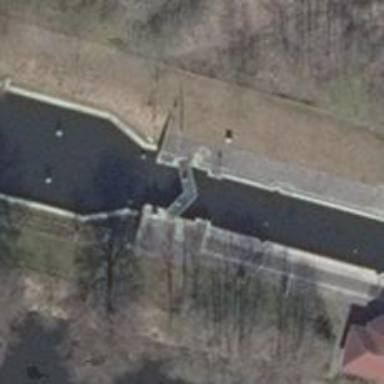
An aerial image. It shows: Lock gate along waterway.